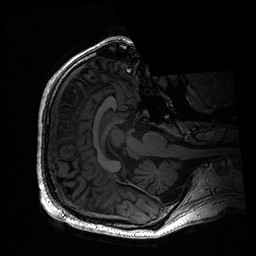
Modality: T1w
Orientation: axial